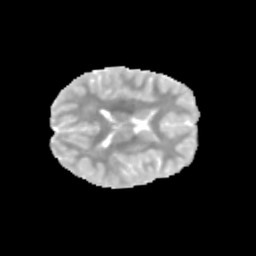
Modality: MD
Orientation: axial
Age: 11
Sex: female
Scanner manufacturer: siemens
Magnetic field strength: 3 T
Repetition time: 3.8 s
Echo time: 0.07 s